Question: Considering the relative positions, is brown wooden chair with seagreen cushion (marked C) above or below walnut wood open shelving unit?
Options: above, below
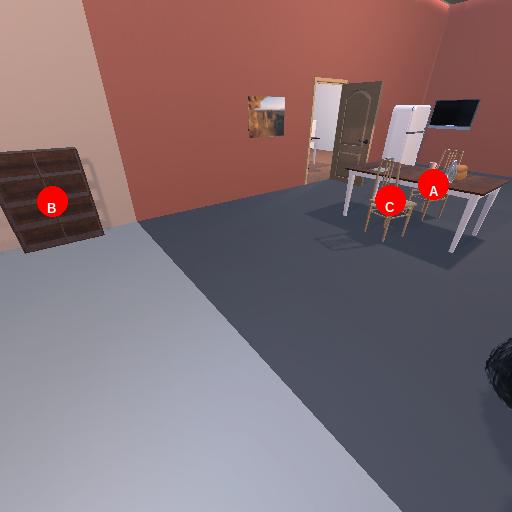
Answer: above